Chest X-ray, AP view. Patient: 31 years old, sex F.
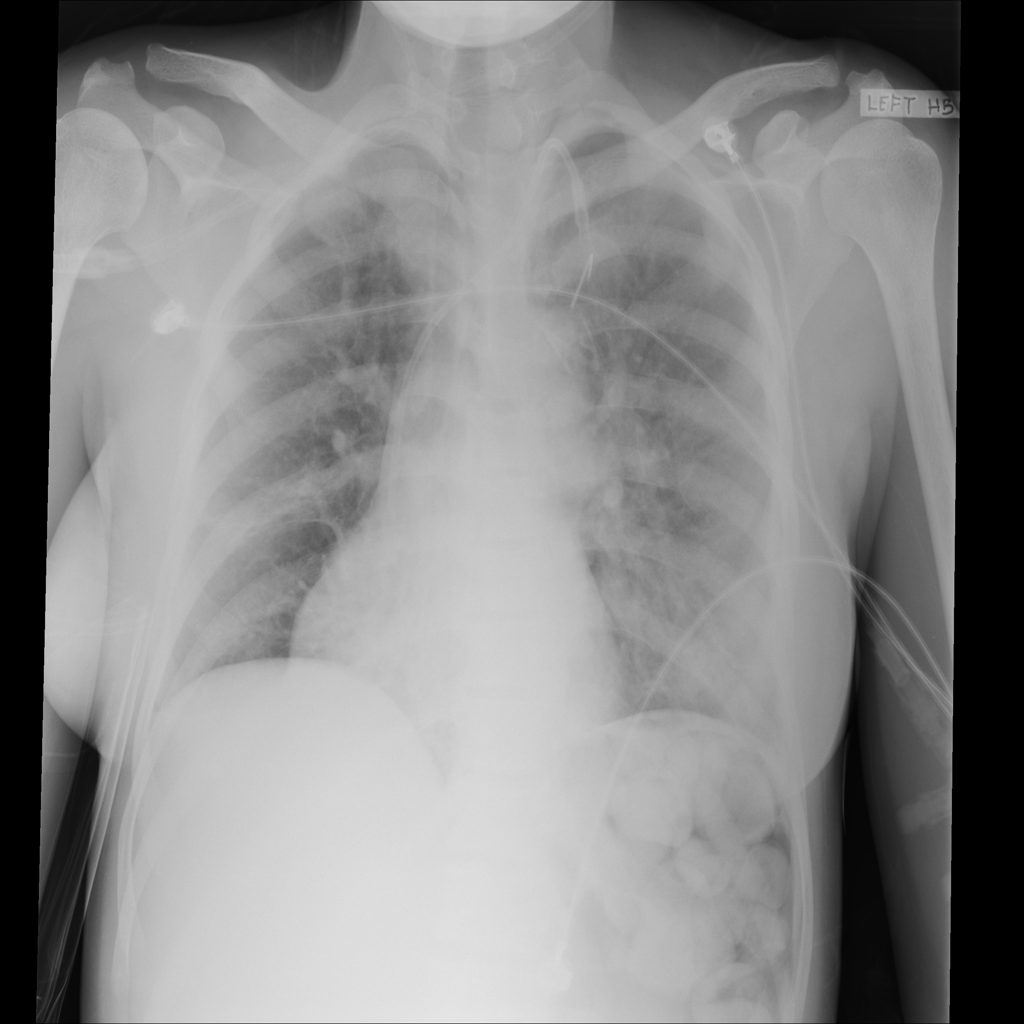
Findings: No Finding